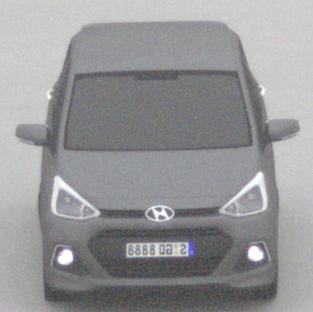
Make: Hyundai
Model: i10
Detailed model: Gen. 2
Model produced from: 2013
Model produced until: 2019
Doors: 5
Color: gray
Road condition: dry road
Daytime: midday
Contrast: low contrast